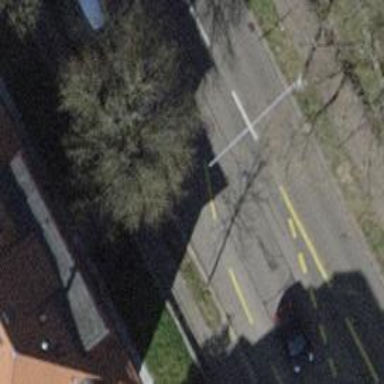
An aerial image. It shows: Asphalt road with trolley wires overhead. It is primary highway with trolley wires in the forward direction.